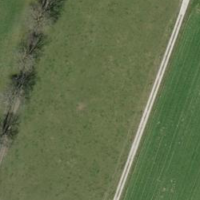
EUNIS habitat code: 52
Species observed at this site:
Issoria lathonia